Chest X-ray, PA view. Patient: 20 years old, sex M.
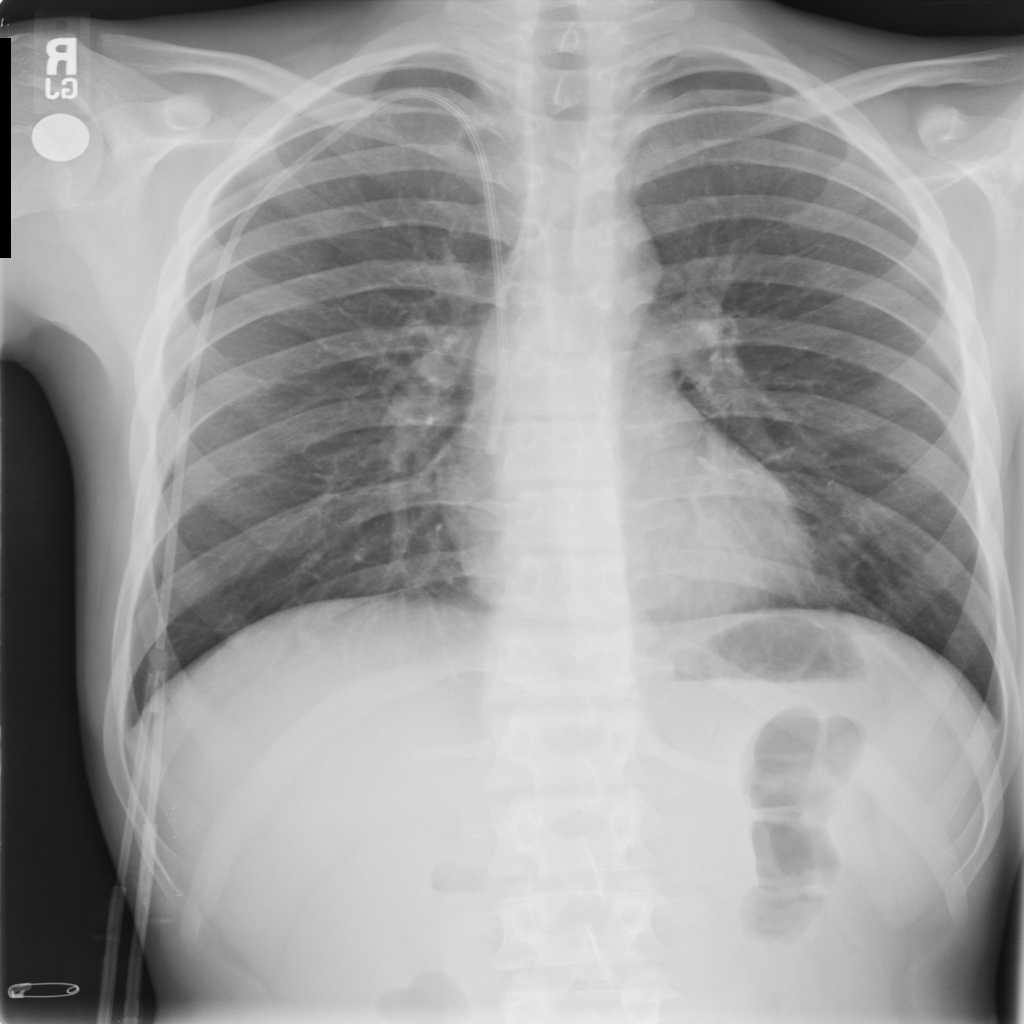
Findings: No Finding